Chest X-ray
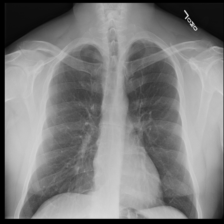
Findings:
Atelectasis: negative
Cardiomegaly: negative
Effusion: negative
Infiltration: negative
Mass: negative
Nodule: negative
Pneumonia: negative
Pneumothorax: negative
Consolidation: negative
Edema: negative
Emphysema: negative
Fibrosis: negative
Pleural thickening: negative
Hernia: negative